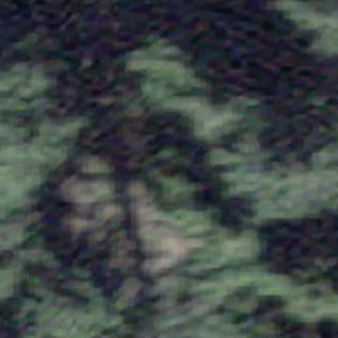
Label: other